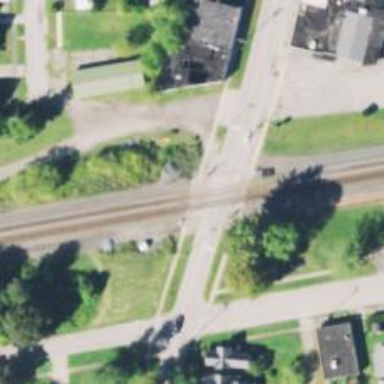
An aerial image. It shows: Crossing for the railway.